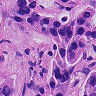
Metastatic tissue present: yes